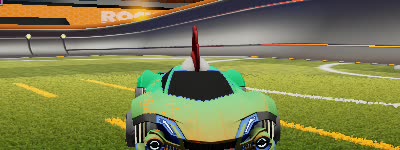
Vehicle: werewolf